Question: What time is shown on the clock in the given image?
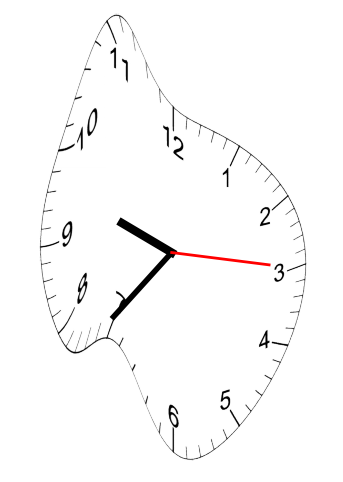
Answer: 09:36:15